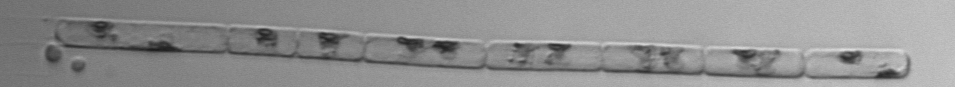
Label: Guinardia_delicatula